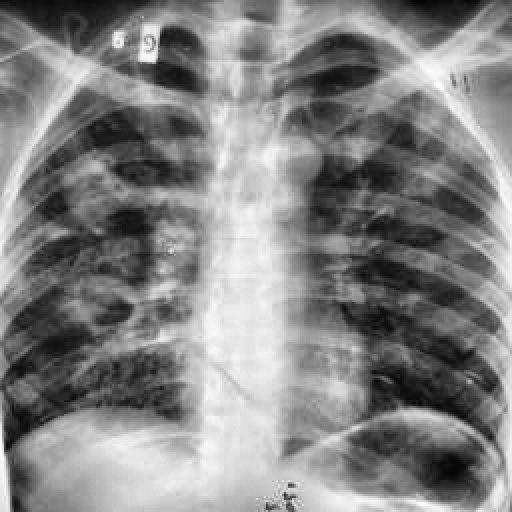
Finding: TUBERCULOSIS